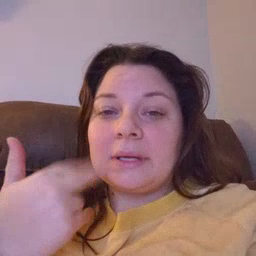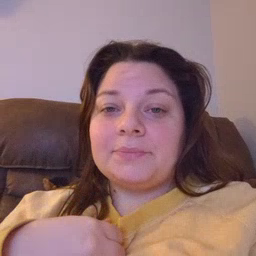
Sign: napkin